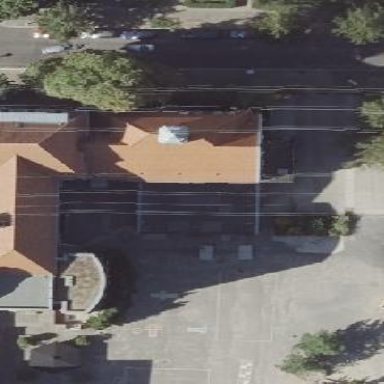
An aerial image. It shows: School building.